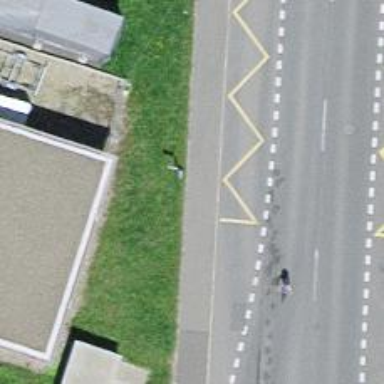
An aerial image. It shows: Post box.